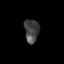
Tissue: prostate
Cell type: T cells
Senescence score: 0.3485
Nuclear area (px): 328
Mean DAPI intensity: 69.482